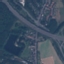
Land use / land cover: Highway